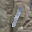
Label: 1